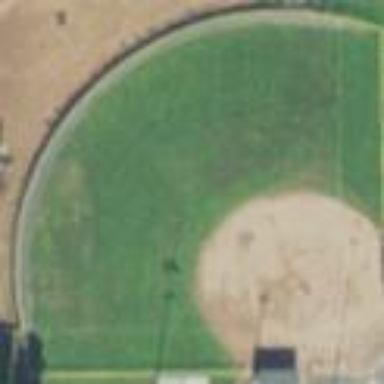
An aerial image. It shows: Softball pitch for leisure sports.